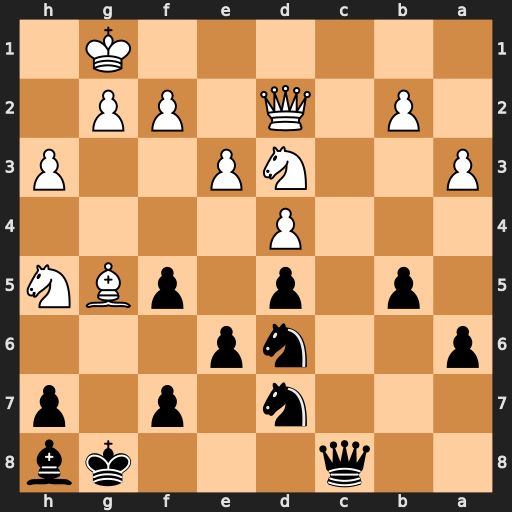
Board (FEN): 2q3kb/3n1p1p/p2np3/1p1p1pBN/3P4/P2NP2P/1P1Q1PP1/6K1
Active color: b
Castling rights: -
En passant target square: -
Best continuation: Ne4 Qa5 Nxg5